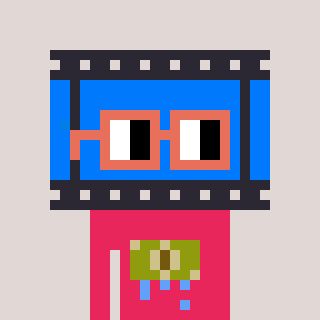
a pixel art character with square orange glasses, a film strip-shaped head and a redpinkish-colored body on a warm background